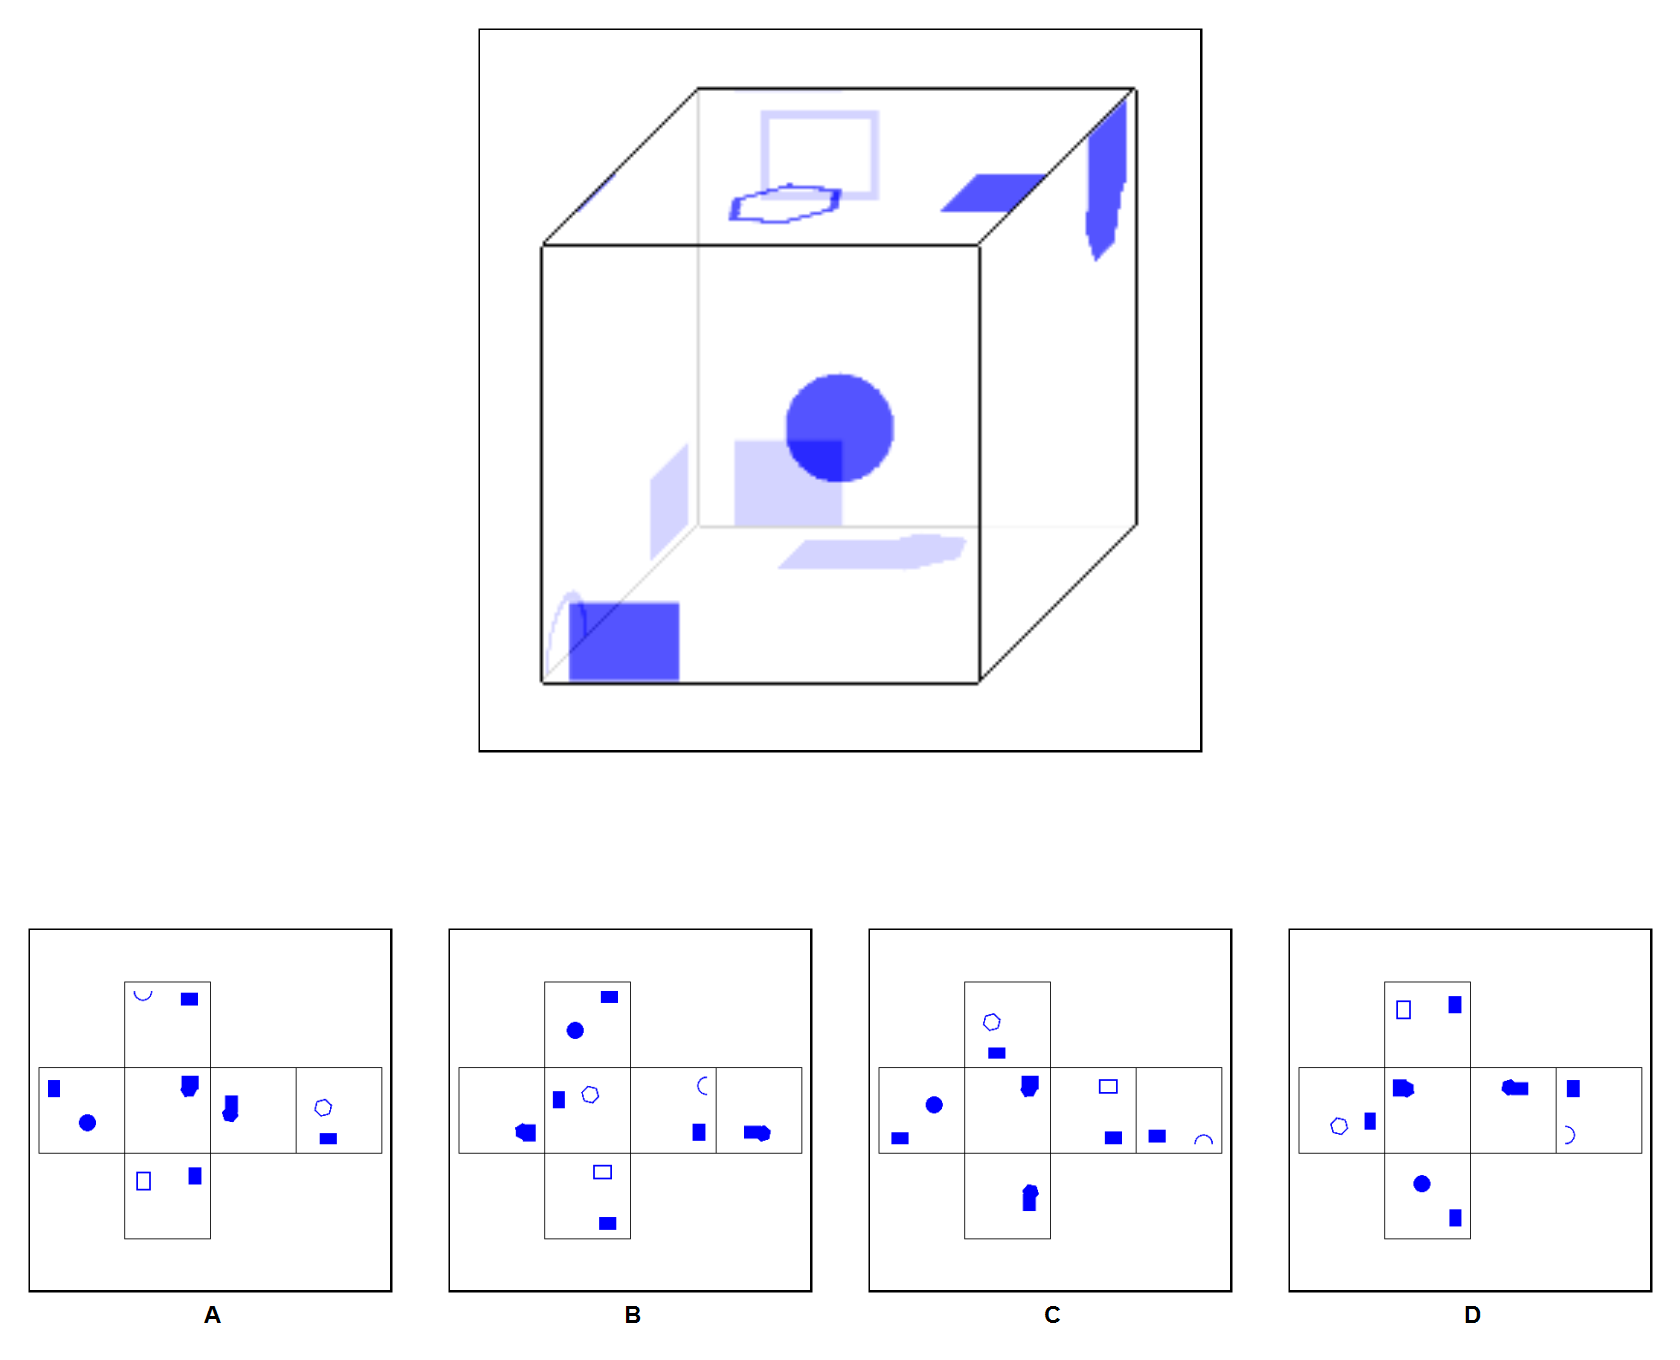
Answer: A